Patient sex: M
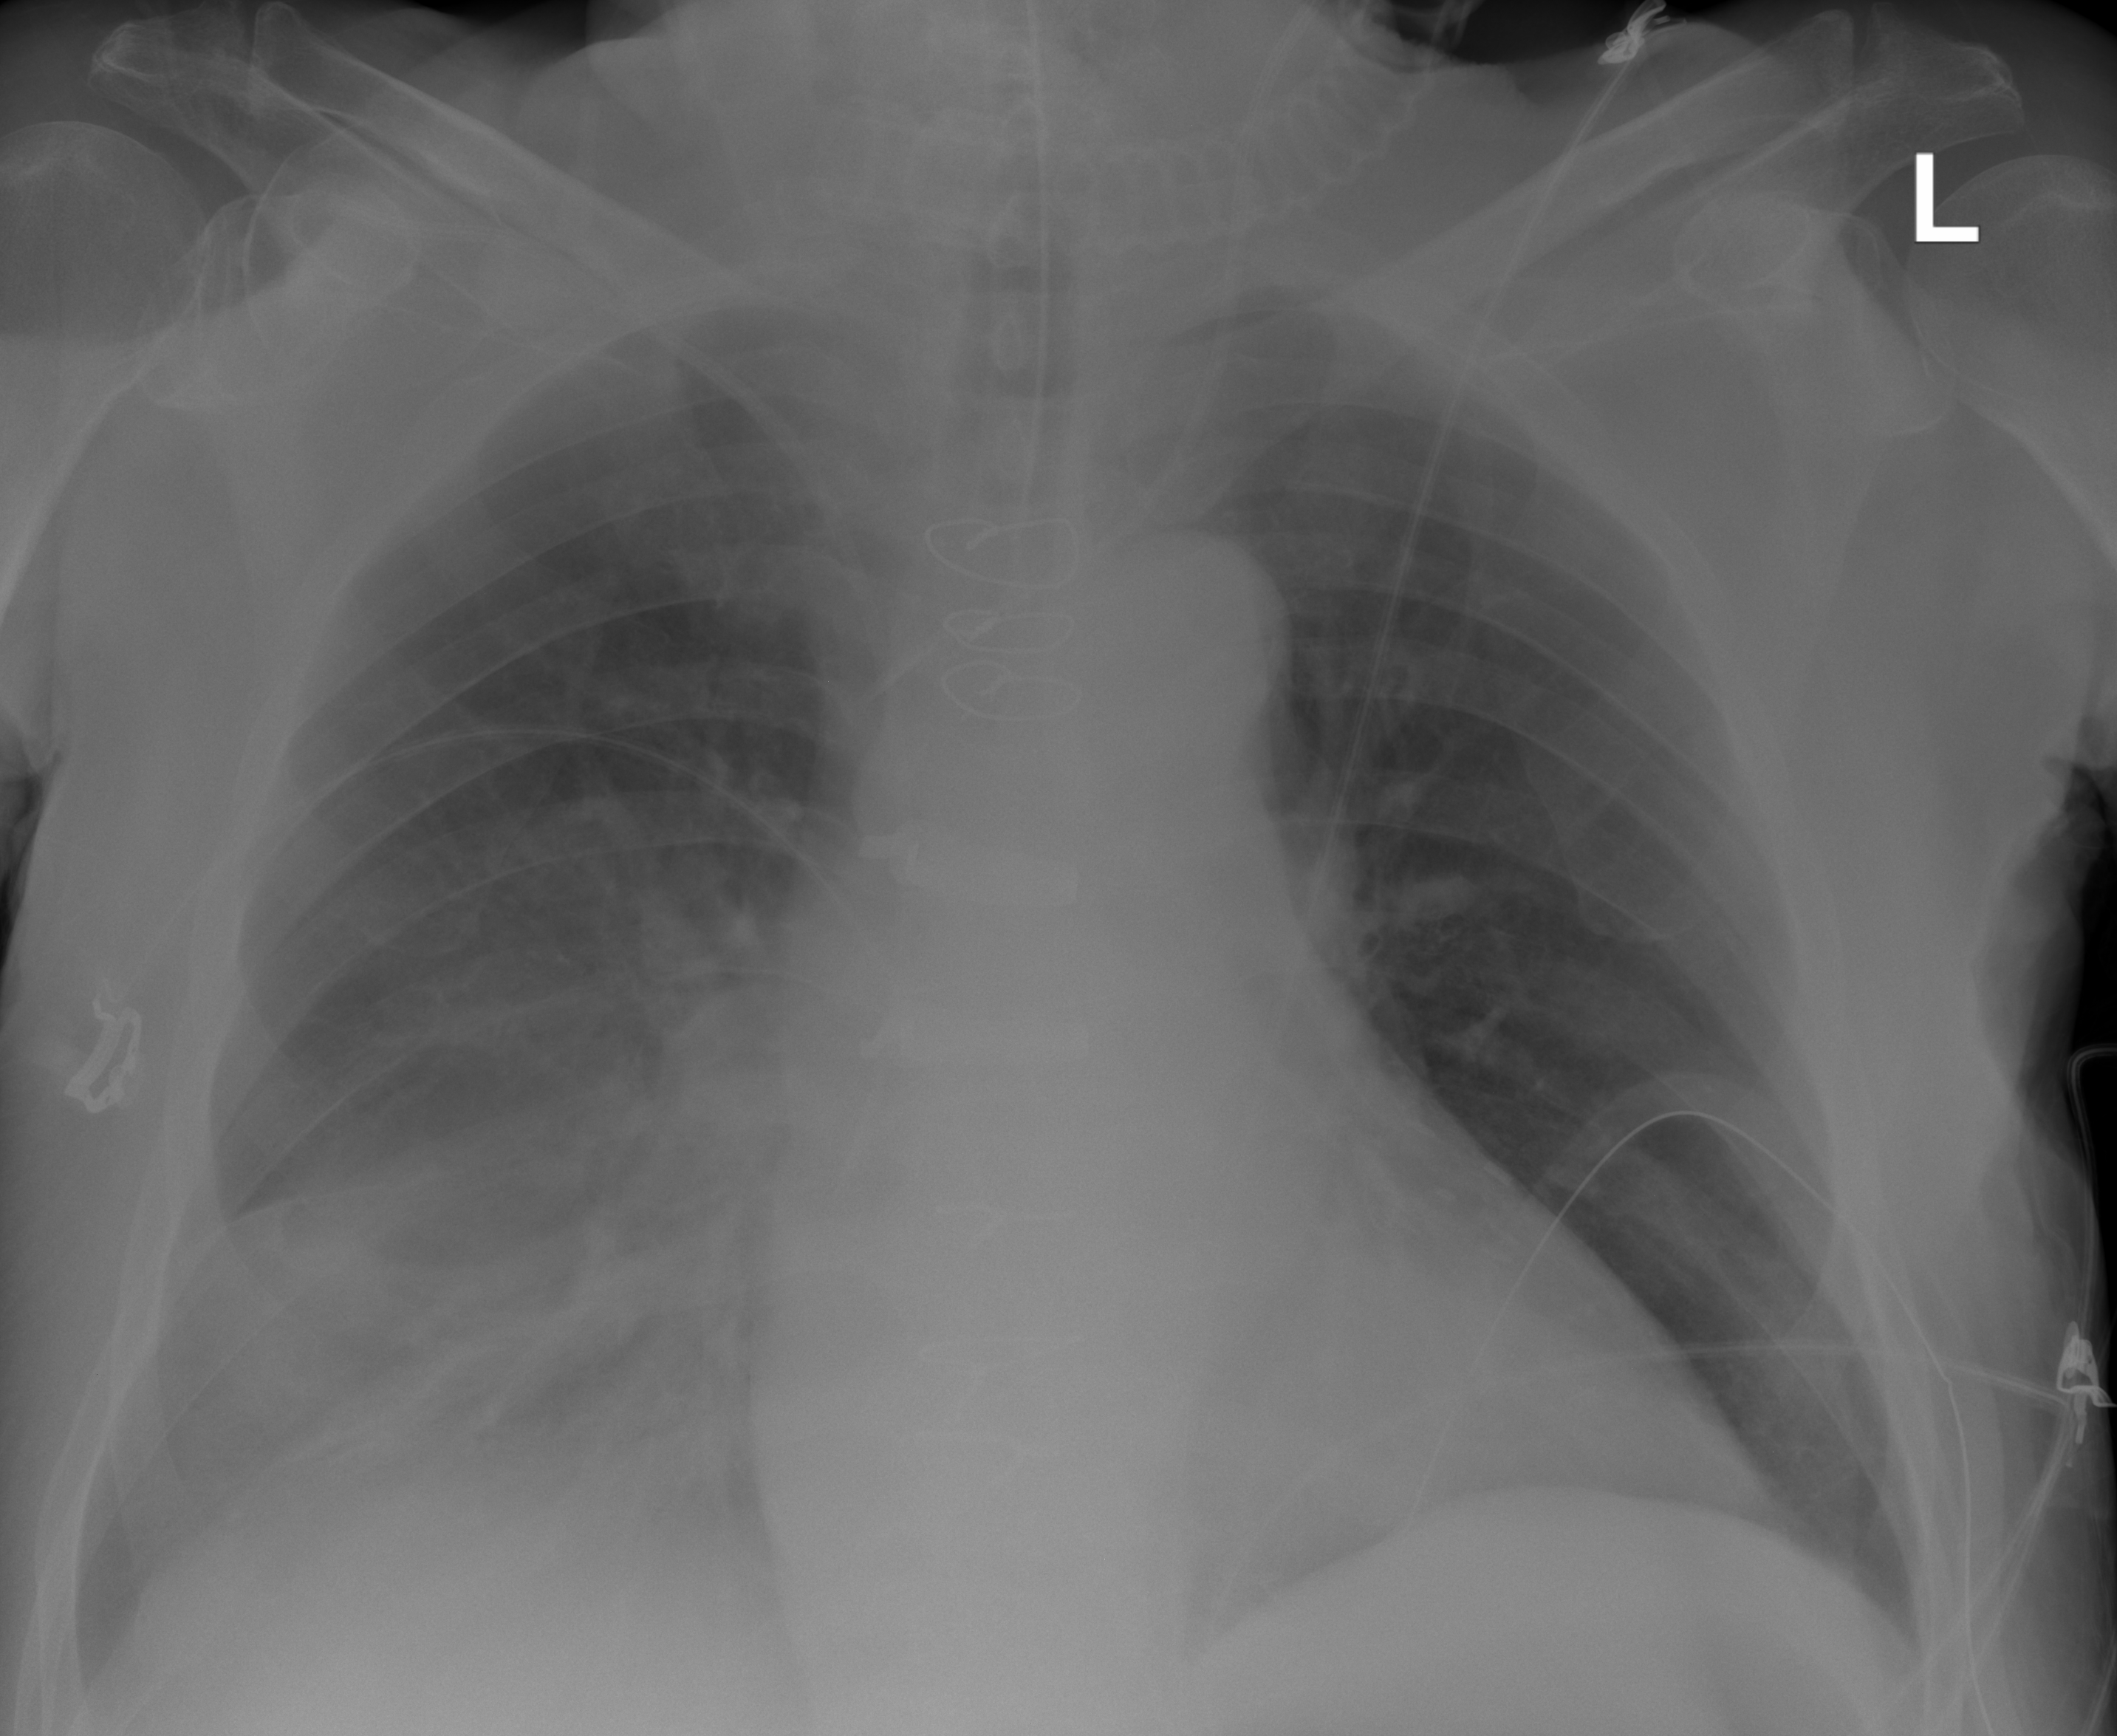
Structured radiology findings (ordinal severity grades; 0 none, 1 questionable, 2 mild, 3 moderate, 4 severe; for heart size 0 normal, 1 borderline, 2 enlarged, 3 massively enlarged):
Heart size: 2
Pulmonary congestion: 2
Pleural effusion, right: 2
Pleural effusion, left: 1
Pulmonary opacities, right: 0
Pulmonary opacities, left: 0
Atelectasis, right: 2
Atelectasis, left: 2